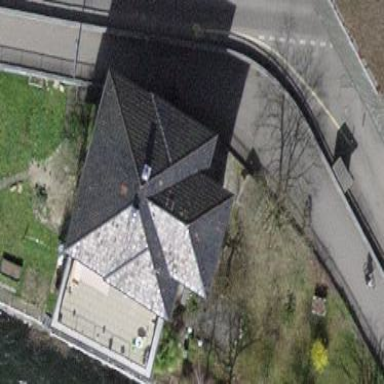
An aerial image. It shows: Apartments building with pyramidal roof.